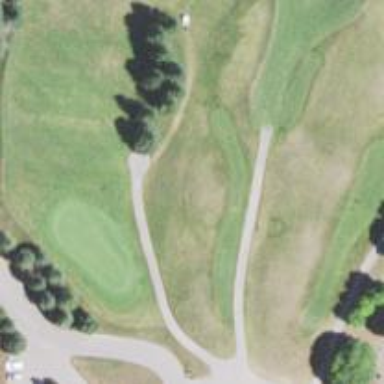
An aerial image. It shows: Service road designated as golf cart path.